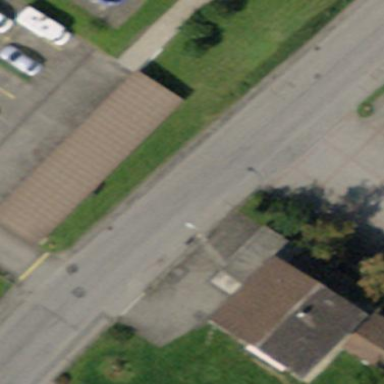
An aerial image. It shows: Garage building.